Interaction volume radius: 5 \u00c5
Interaction volume height: 25 \u00c5
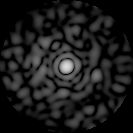
Disorder parameter: 0.8823